Interaction volume radius: 10 \u00c5
Interaction volume height: 20 \u00c5
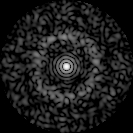
Disorder parameter: 0.8348